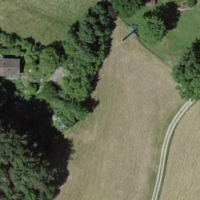
EUNIS habitat code: 52
Species observed at this site:
Deilephila elpenor
Cotinus coggygria
Astrantia major